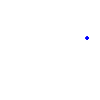
Particle: proton